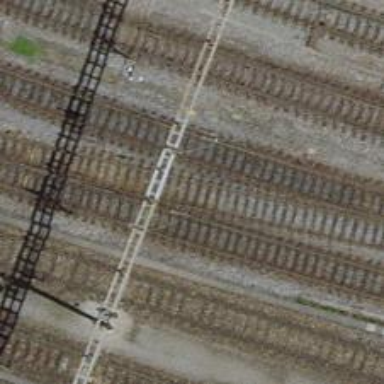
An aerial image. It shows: Single-track railway with electrified contact lines.